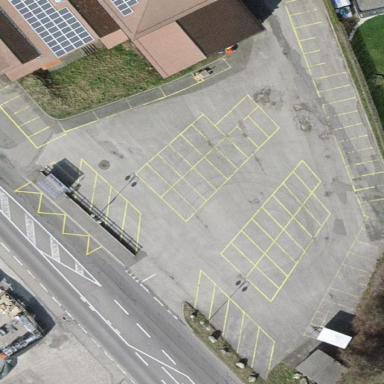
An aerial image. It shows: Parking area.